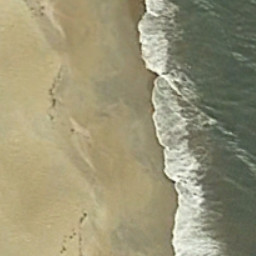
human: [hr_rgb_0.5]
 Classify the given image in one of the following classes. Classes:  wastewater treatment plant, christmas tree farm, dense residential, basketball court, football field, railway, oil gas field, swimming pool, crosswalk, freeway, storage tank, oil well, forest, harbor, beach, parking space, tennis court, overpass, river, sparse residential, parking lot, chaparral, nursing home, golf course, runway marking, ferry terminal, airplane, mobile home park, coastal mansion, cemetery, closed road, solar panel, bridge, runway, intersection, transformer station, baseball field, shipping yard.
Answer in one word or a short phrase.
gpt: beach